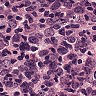
Metastatic tissue present: no